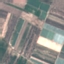
Land use / land cover: PermanentCrop